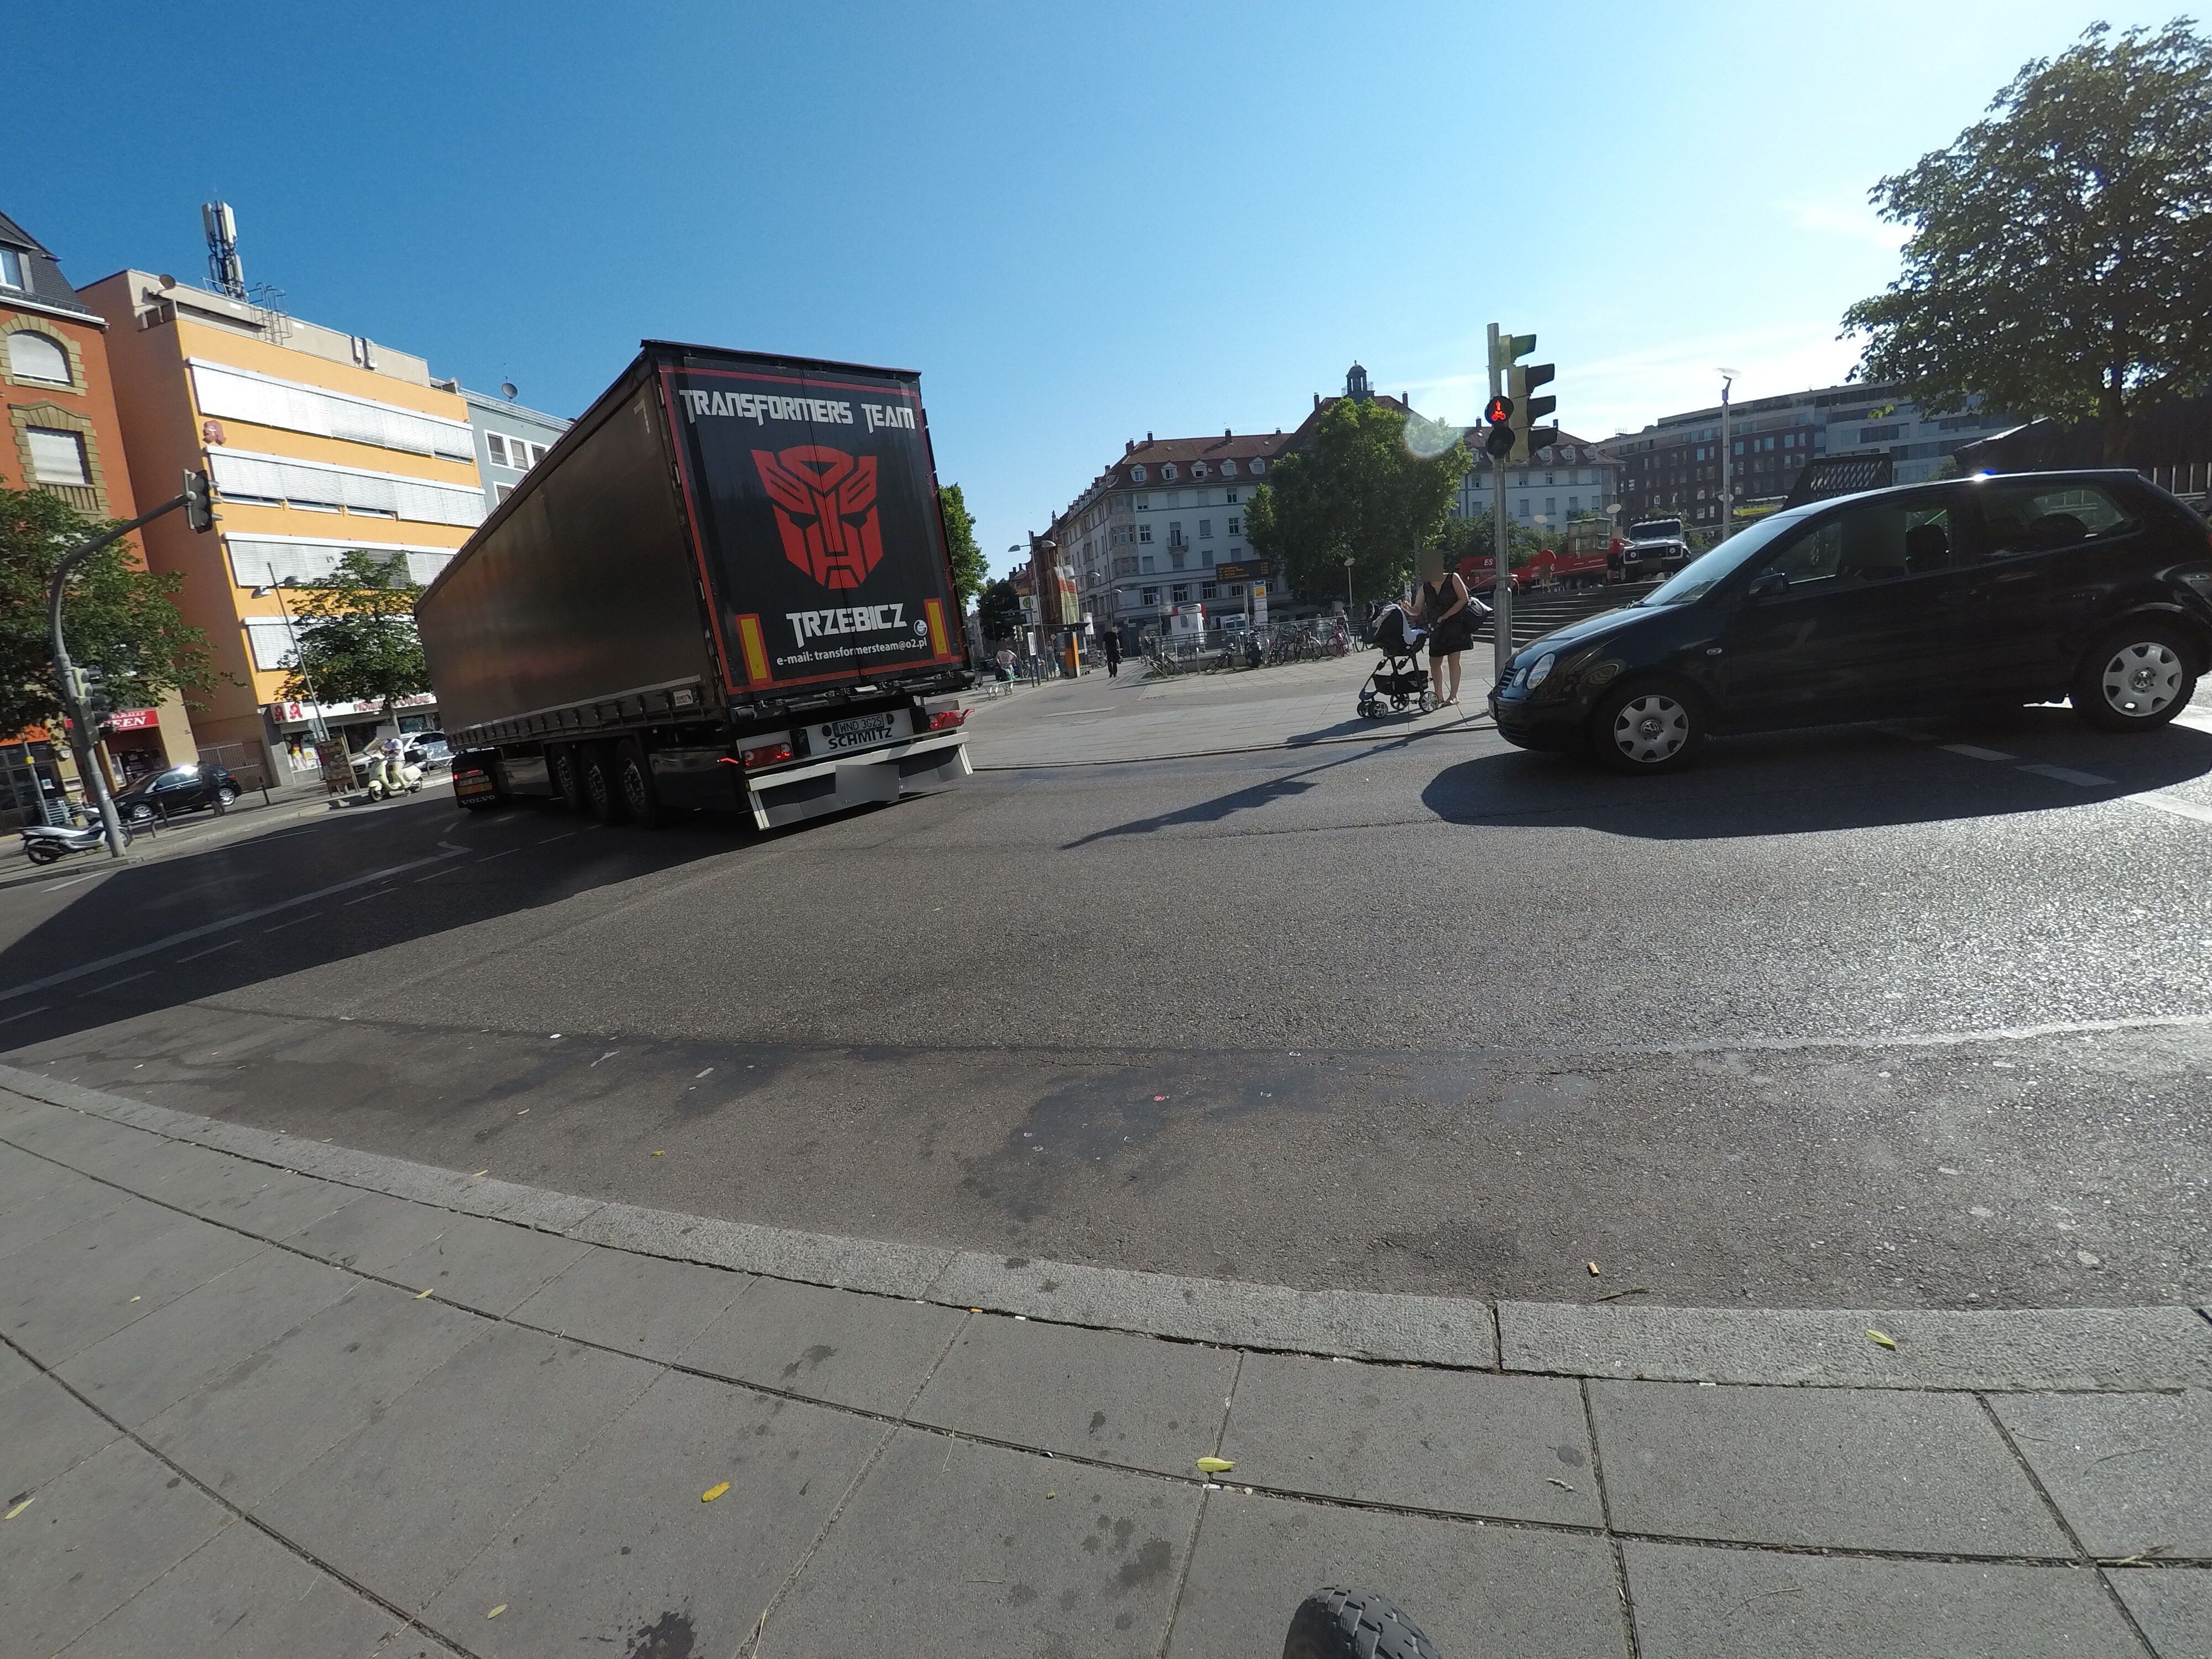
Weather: clear
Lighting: day
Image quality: good
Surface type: driving surface
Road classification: living_street, pedestrian, footway
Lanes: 2
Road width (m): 3
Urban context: urban centre
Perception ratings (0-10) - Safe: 0.57, Lively: 7.23, Beautiful: 4.62, Boring: 4.03, Depressing: 6.82, Wealthy: 5.47